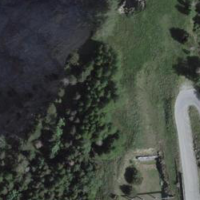
EUNIS habitat code: 44
Species observed at this site:
Parnassius apollo
Fabriciana adippe
Idaea rusticata